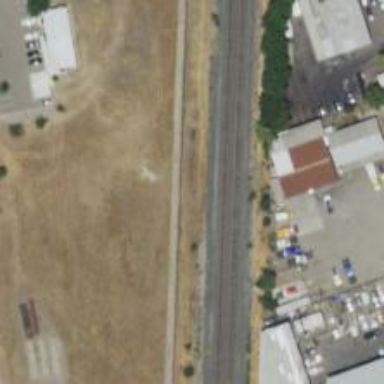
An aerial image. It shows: Abandoned railway.